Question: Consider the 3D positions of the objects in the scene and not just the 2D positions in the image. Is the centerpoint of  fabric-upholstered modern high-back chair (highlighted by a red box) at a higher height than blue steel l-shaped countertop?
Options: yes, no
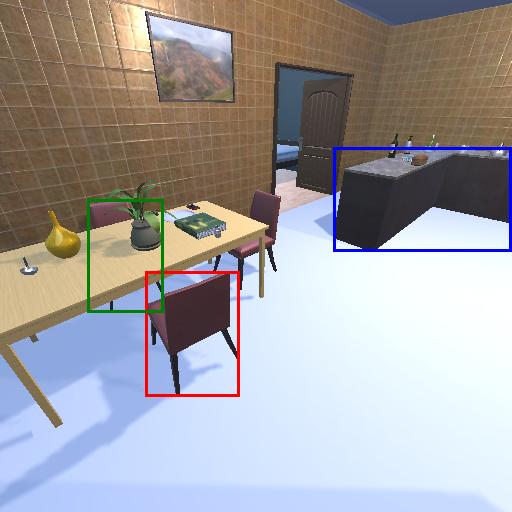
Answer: yes